Field crop: maize
Growth stage: 2
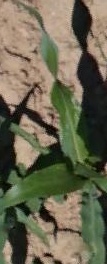
Species: maize